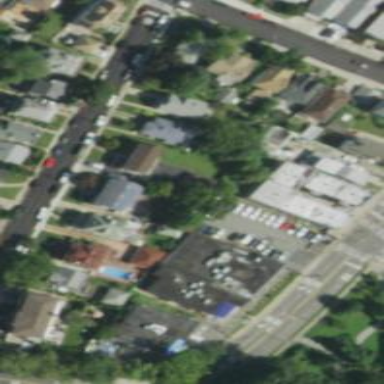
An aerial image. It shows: Sidewalk.